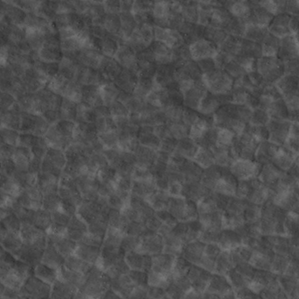
Label: non_frost